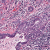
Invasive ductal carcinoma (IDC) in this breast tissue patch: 0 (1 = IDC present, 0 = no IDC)